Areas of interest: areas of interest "Chengdu Zhongsheng Yixing Renfu Automotive Service Limited Company"
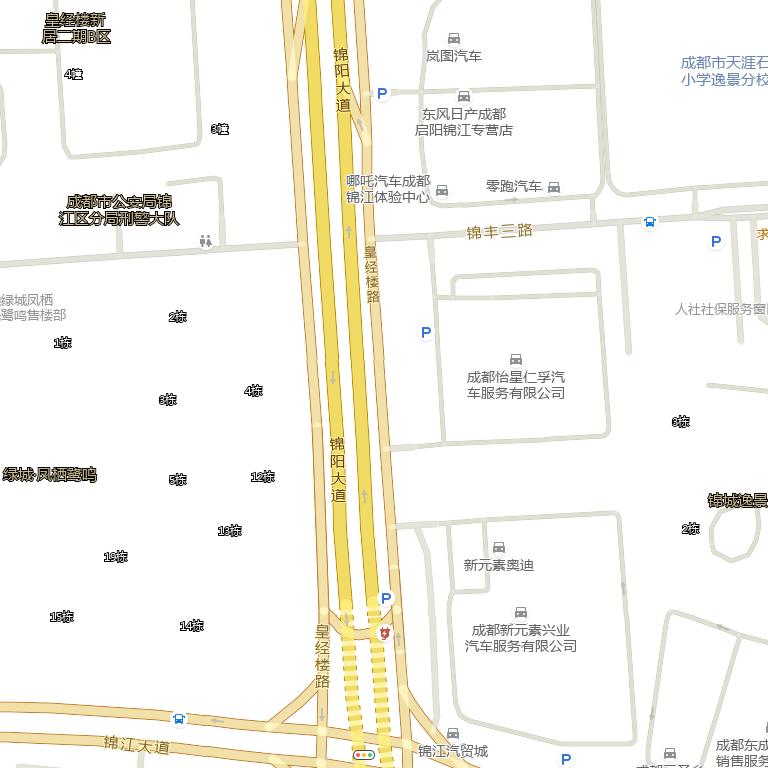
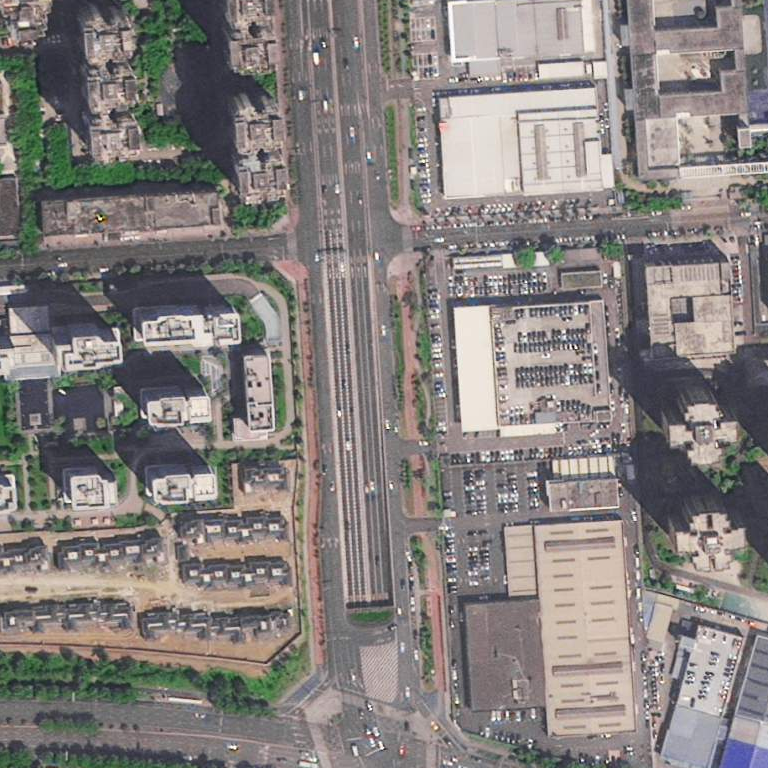